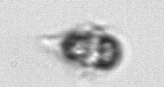
Label: Mesodinium